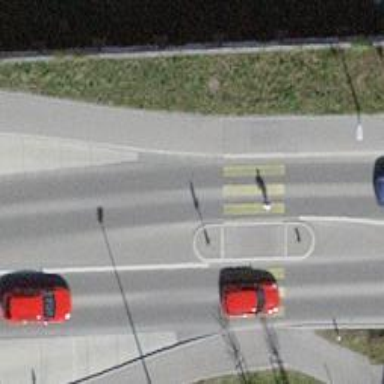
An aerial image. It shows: Zebra crossing on the road.